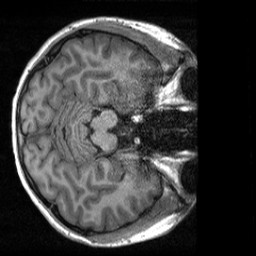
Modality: T1w
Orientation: axial
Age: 21
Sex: female
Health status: healthy
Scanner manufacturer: siemens
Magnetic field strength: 3 T
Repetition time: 2 s
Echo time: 0.00232 s